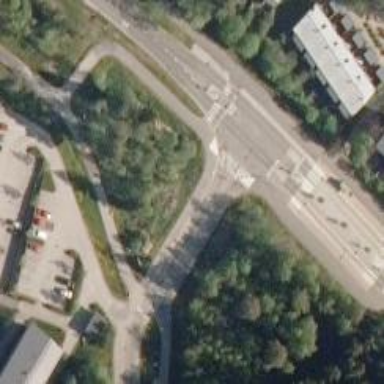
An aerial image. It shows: Crossing on the cycleway.